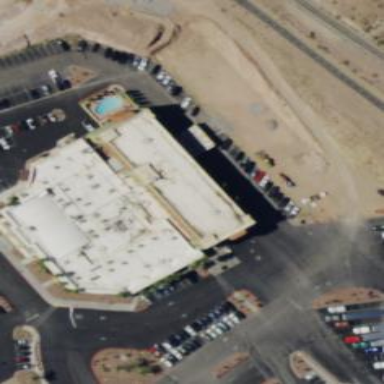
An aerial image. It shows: Building that serves as casino.